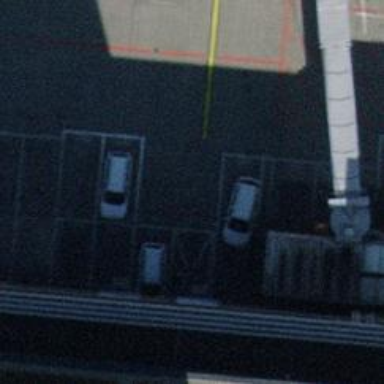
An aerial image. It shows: Airport parking position.